Question: I am connecting to Active-Directory and getting the attribute successfully.
I have stored the file in the DB using Base64 encoding which makes the result look like:
'''
/9j/4AAQSkZJRgABAQEAYABgAAD/4RHoRXhpZgAATU0AKgAAAAgABQEyAAIAAAAUAA ...
'''
(Full Base64 encoded string: <URL>
Using <URL> I get the correct picture - see yourself:

How do I achieve this through PHP - I have tried using:
'''
<?php
$data = '/9j/4A...'; //The entire base64 string - gives an error in dreamweaver
$data = base64_decode($data);
$fileTmp = imagecreatefromstring($data);
$newImage = imagecreatefromjpeg($fileTmp);
if (!$newImage) {
echo("<img src=".$newImage."/>");
}
?>
'''
I'm just getting a blank page!
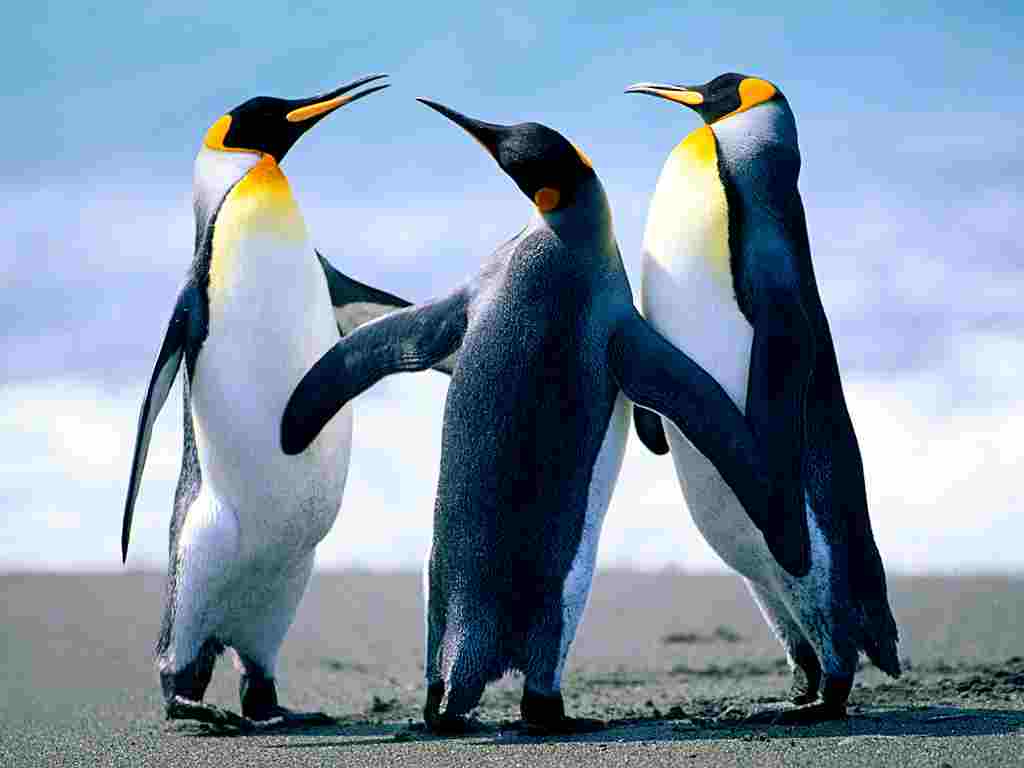
Answer: Your problem is that 'imagecreatefromstring()' doesn't return a file, but rather an image in memory that should be output with the correct headers.
'''
$data = base64_decode($data);
// Create image resource from your data string
$imgdata = imagecreatefromstring($data);
if ($imgdata) {
// Send JPEG headers
header("Content-type: image/jpeg");
// Output the image data
imagejpeg($imgdata);
// Clean up the resource
imagedestroy($imgdata);
exit();
}
'''